Question: Is it possible to create a drawable like on the picture below using '<shape>' tag in Android?
UPD: the goal is to draw these baloons on a 'MapView'. Is there a standart component for that?
Thanks in advance.
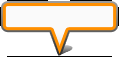
Answer: No. It's a regular 9patch picture (.9.png). No way you can create that using only shapes.
Map markers are usually done by implementing an ItemizedOverlay class. Check out this <URL>